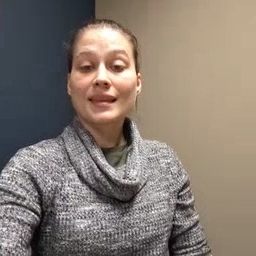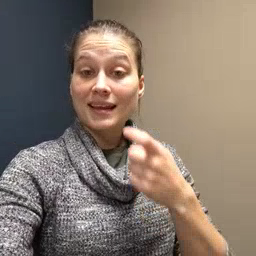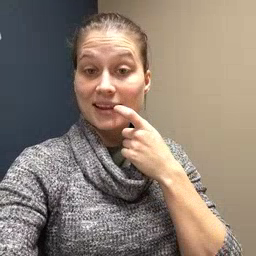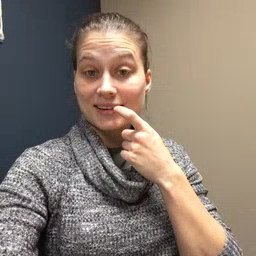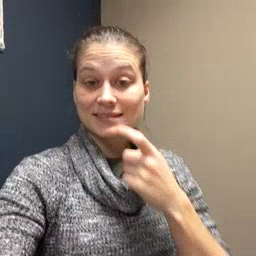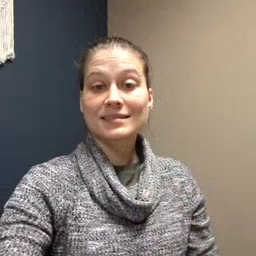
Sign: glasswindow